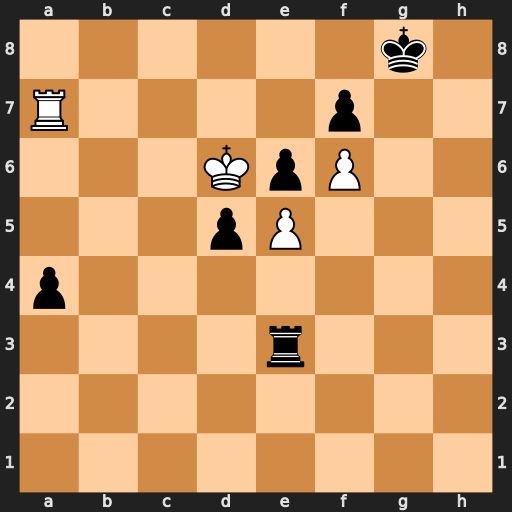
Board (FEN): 6k1/R4p2/3KpP2/3pP3/p7/4r3/8/8
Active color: w
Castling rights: -
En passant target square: -
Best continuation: Ke7 d4 Ra8+ Kh7 Kxf7 Rxe5 Ke7 d3 f7